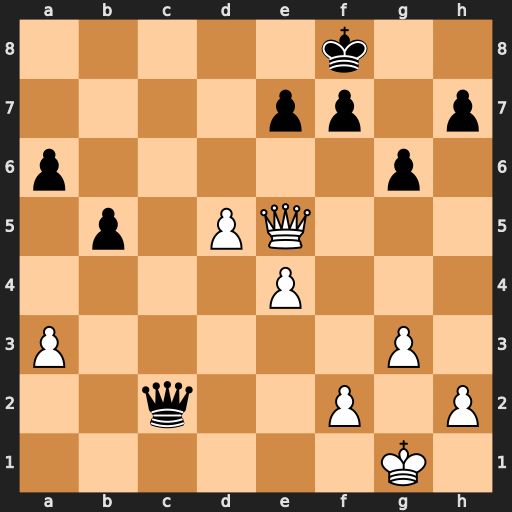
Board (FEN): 5k2/4pp1p/p5p1/1p1PQ3/4P3/P5P1/2q2P1P/6K1
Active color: w
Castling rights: -
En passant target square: -
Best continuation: Qh8#